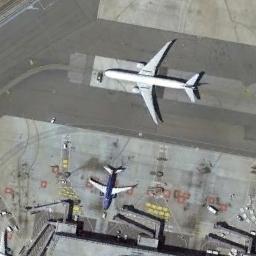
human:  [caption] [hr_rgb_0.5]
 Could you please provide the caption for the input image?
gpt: A blue plane is beside the terminal and a white plane is on the runway .

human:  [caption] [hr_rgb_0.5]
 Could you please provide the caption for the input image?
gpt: An airplane with a blue fuselage was parked on the airport and a white airplane was on the runway .

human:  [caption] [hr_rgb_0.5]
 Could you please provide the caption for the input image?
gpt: A small purple plane and a big white plane parked next to a boarding bridge and another passing plane behind it .

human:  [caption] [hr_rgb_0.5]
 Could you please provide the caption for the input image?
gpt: One large plane was on the runway and another small plane was near the gate .

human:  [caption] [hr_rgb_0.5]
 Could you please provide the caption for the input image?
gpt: Two planes are parked at the airport next to the building .